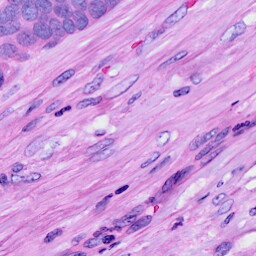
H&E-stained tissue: Ovarian